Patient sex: F
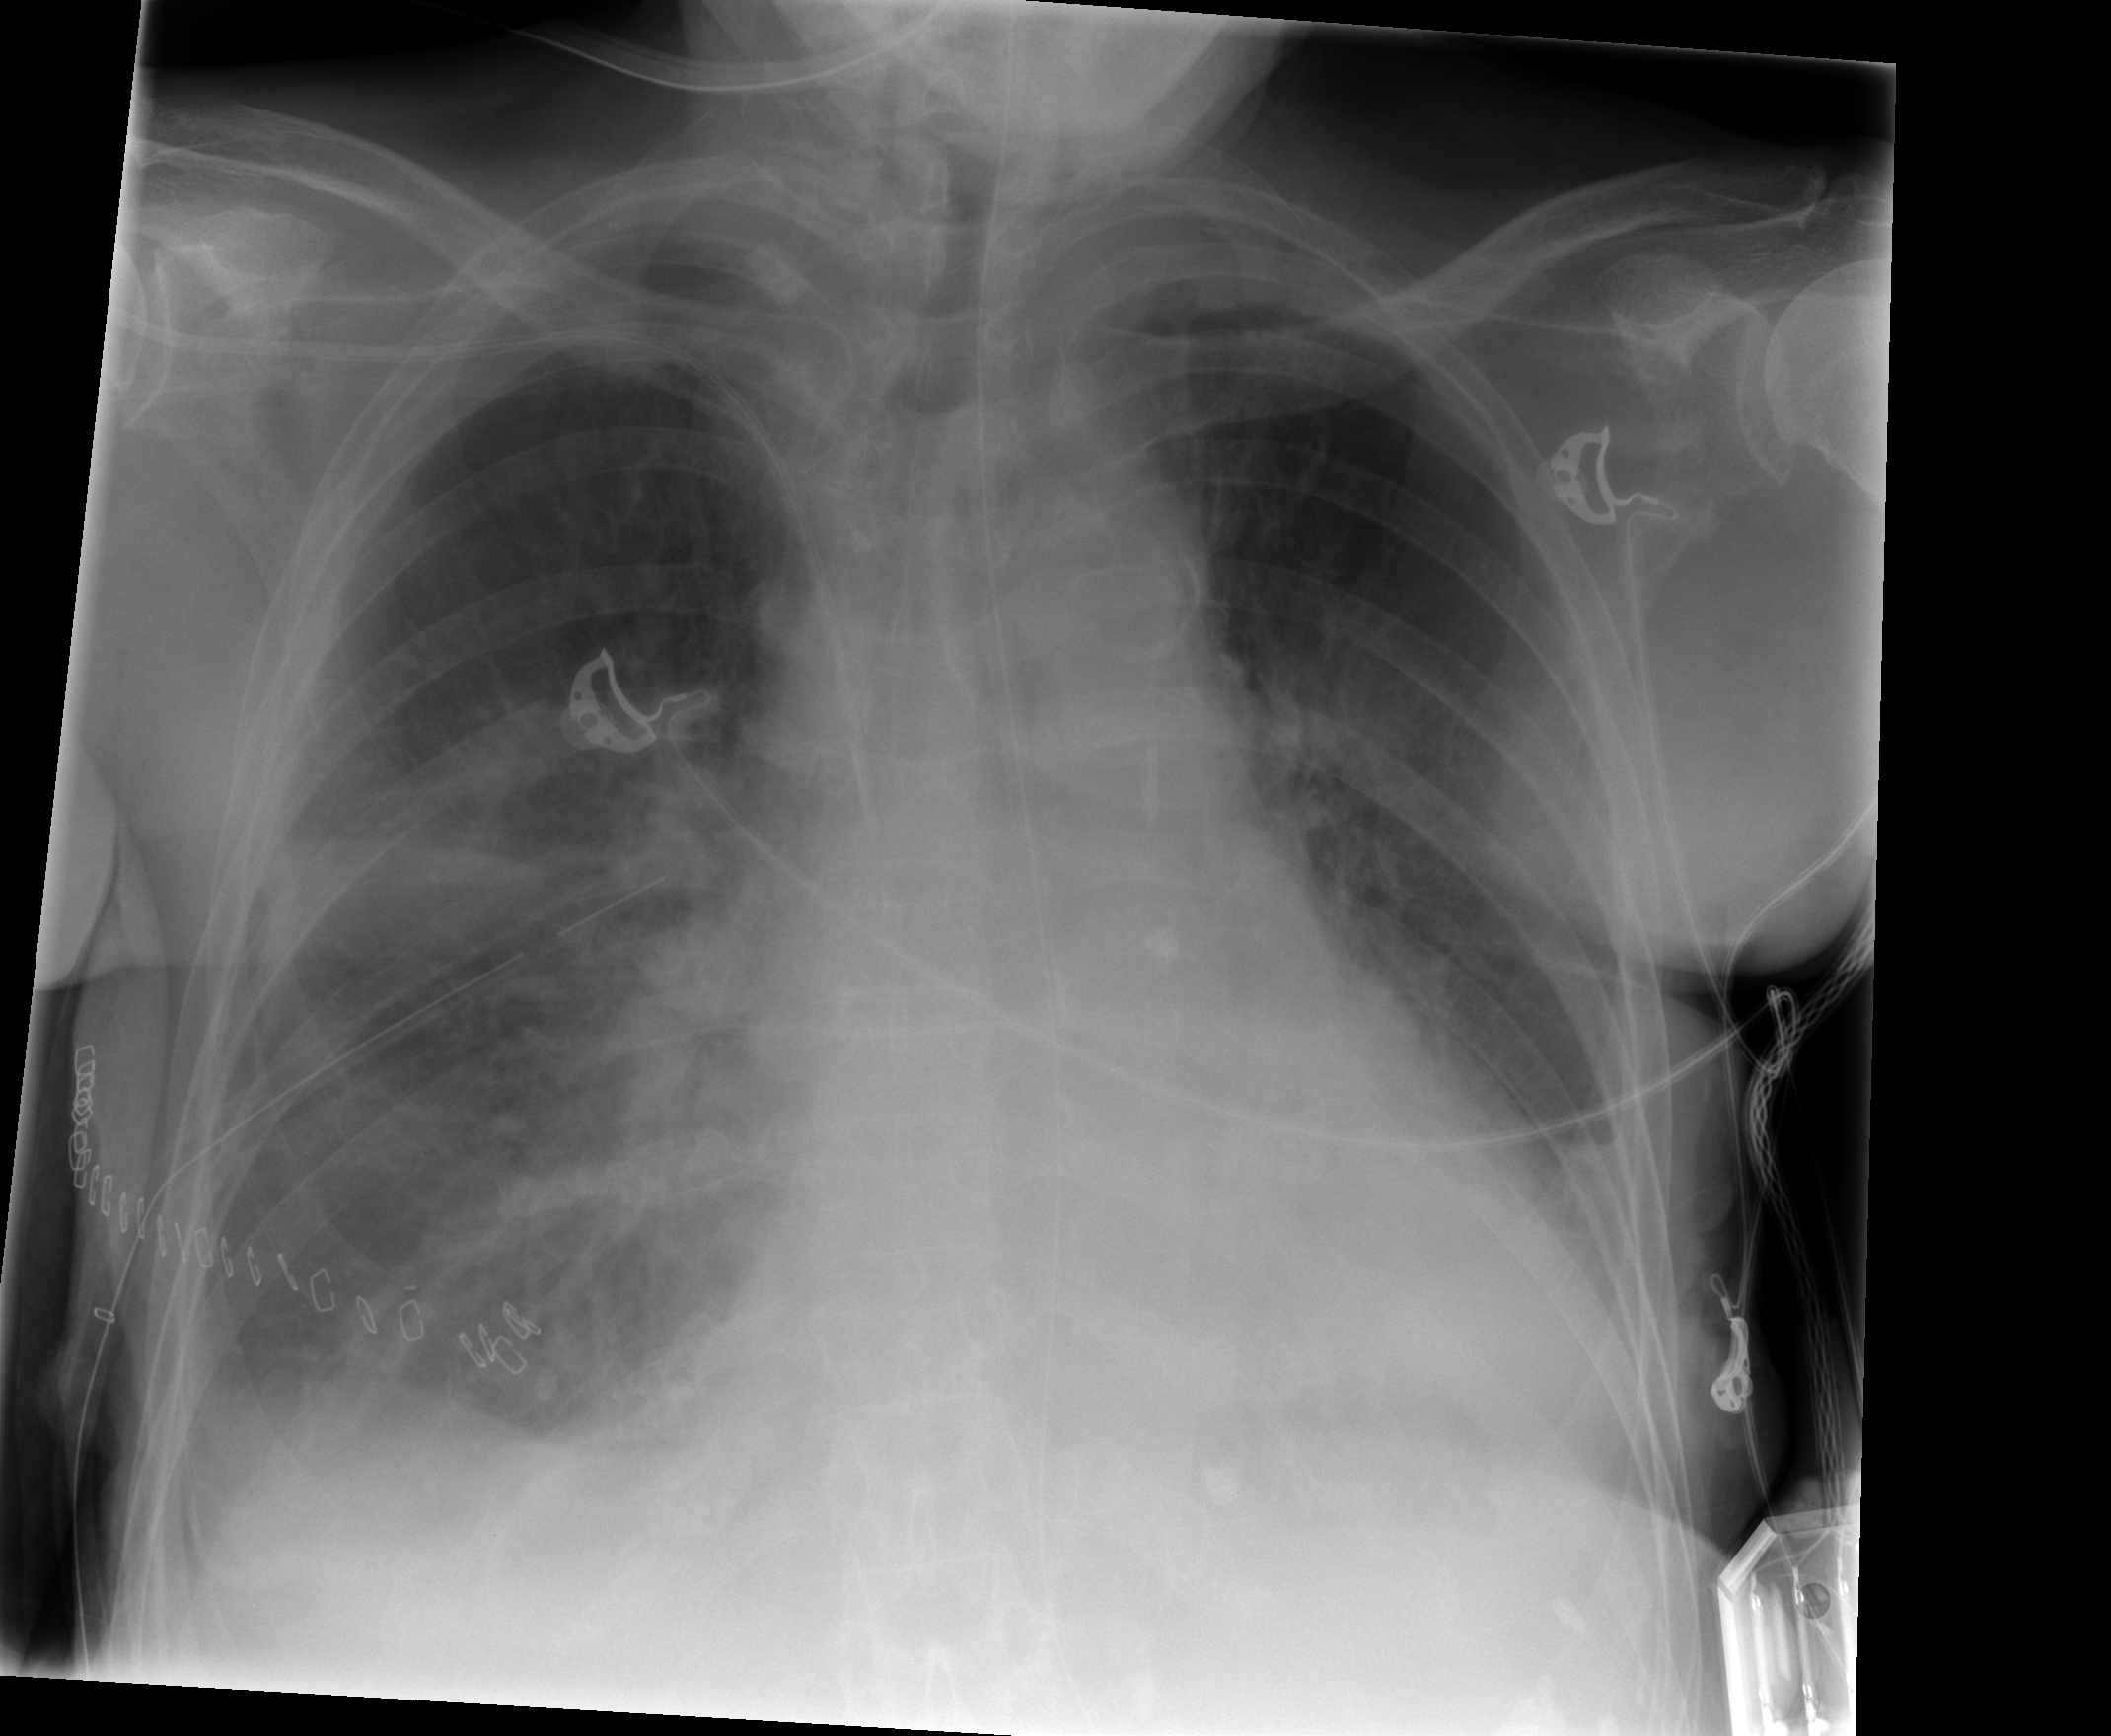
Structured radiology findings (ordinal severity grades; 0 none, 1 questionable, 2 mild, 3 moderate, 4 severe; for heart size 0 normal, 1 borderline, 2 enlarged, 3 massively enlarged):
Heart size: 2
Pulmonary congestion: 2
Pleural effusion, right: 2
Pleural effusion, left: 2
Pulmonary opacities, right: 3
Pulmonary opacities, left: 0
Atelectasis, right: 2
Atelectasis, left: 2